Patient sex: M
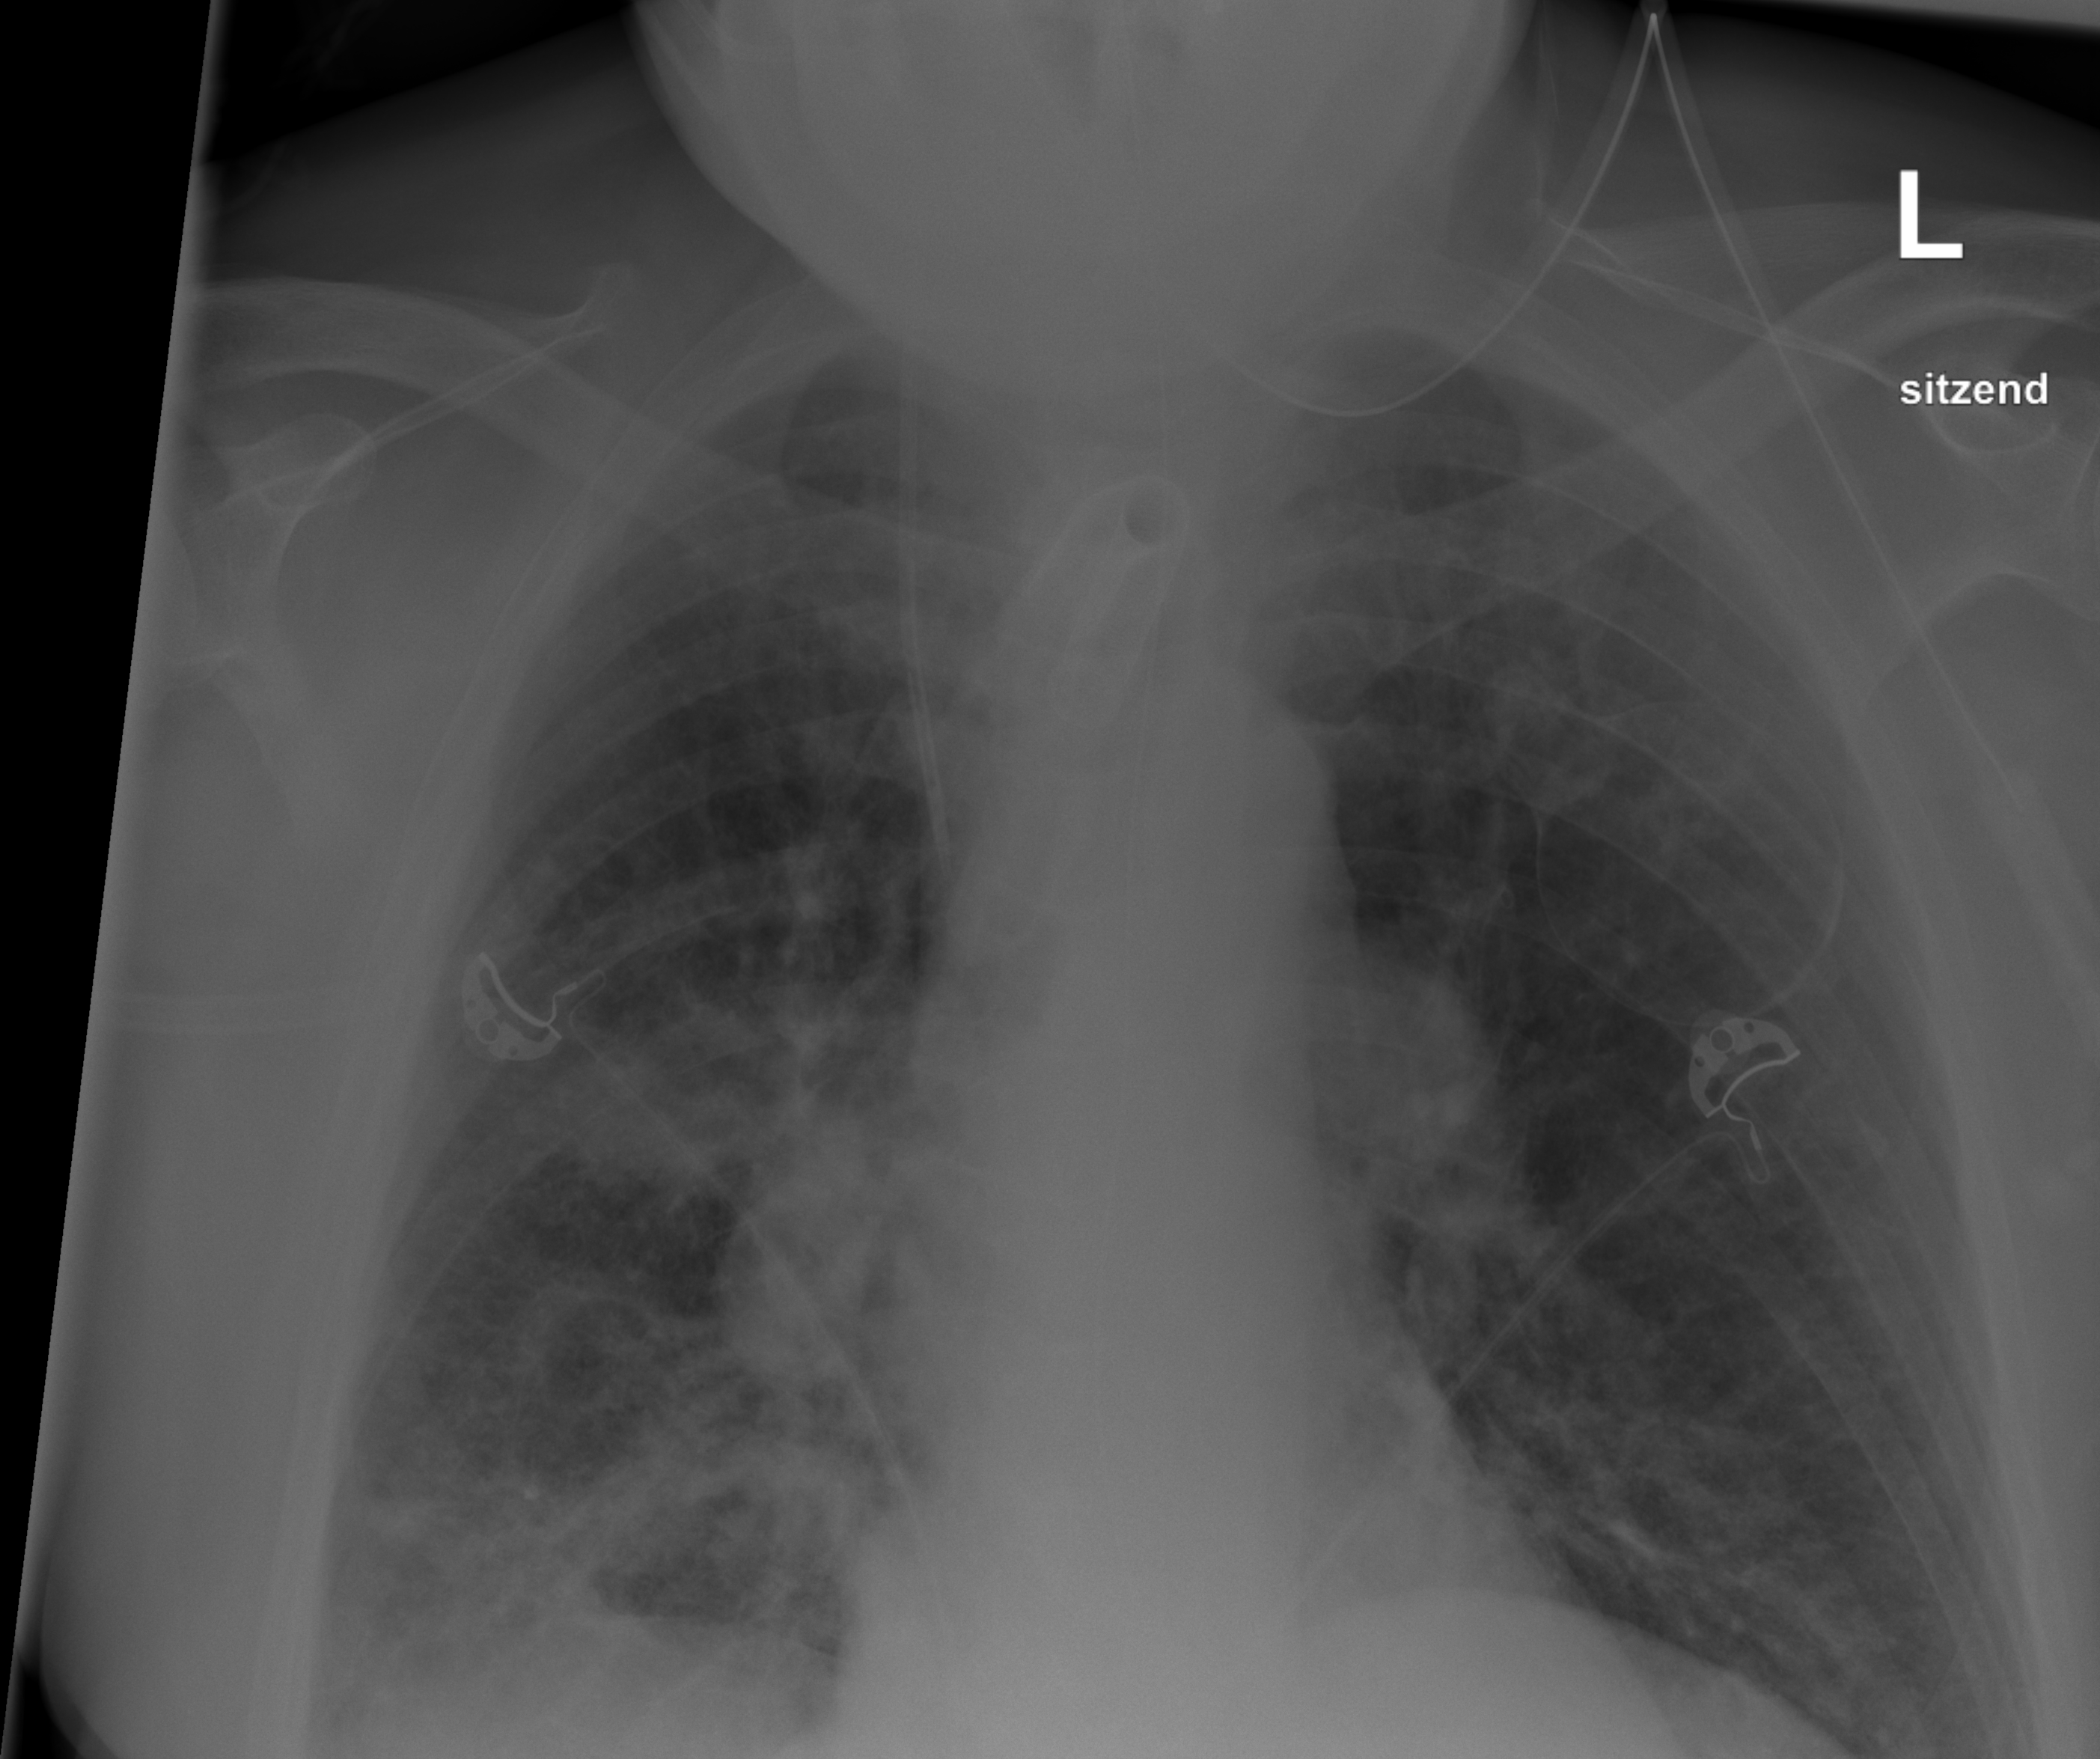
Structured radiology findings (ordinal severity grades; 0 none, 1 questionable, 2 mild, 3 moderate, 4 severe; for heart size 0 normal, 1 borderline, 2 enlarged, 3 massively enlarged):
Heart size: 0
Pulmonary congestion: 0
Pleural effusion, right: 1
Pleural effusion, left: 0
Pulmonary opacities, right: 3
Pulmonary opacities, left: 2
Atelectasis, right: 0
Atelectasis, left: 0